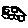
Label: car